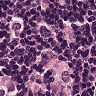
Metastatic tissue present: yes